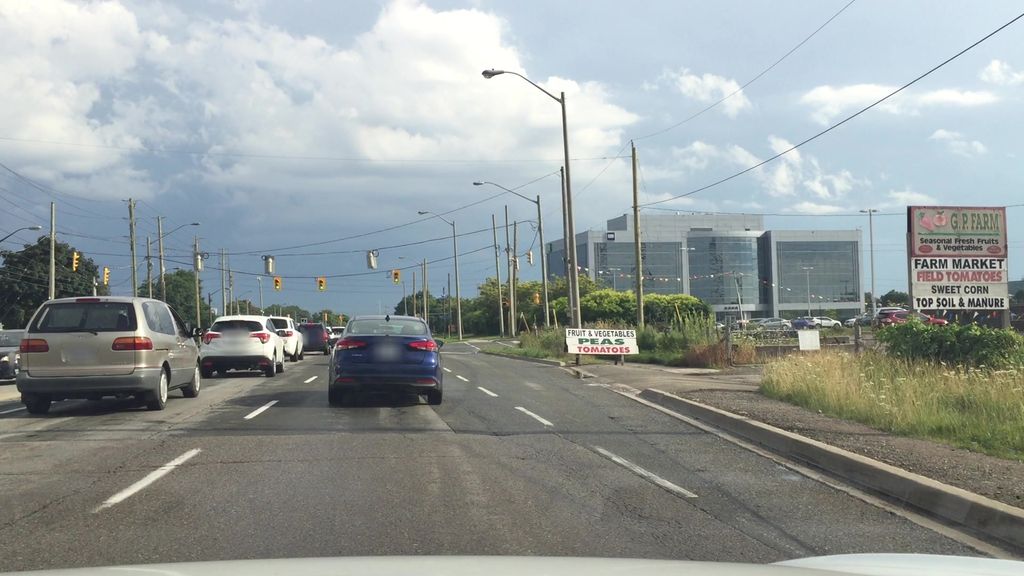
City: toronto